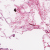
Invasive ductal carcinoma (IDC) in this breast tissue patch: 0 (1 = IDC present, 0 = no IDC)